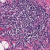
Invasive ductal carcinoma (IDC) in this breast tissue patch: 0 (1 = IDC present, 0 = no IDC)